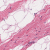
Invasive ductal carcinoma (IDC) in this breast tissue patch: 0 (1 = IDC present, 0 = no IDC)